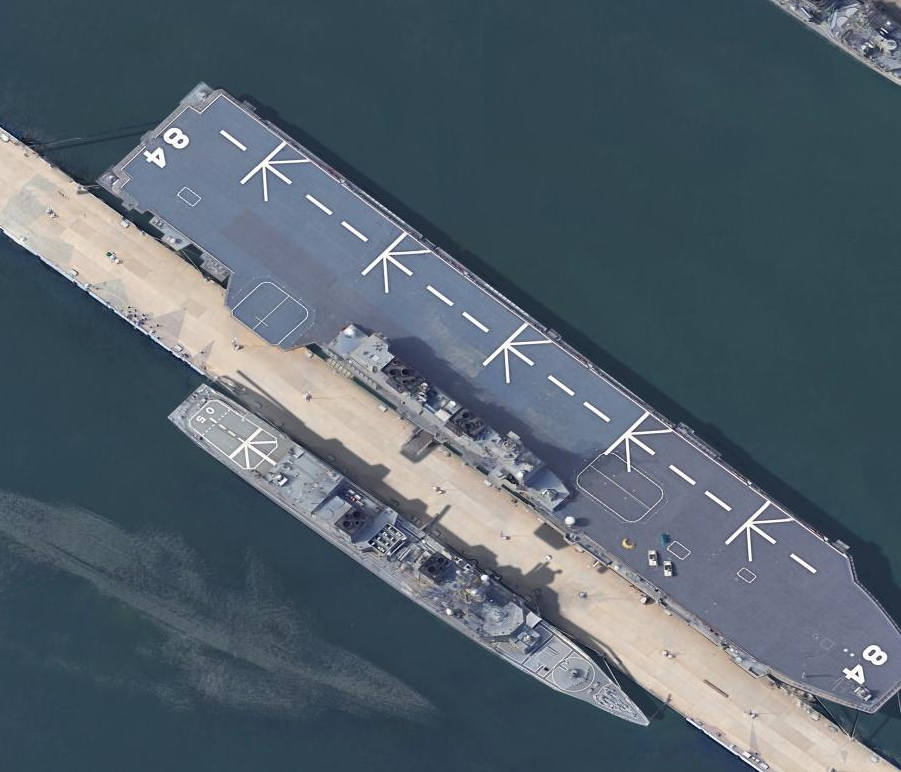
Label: assault